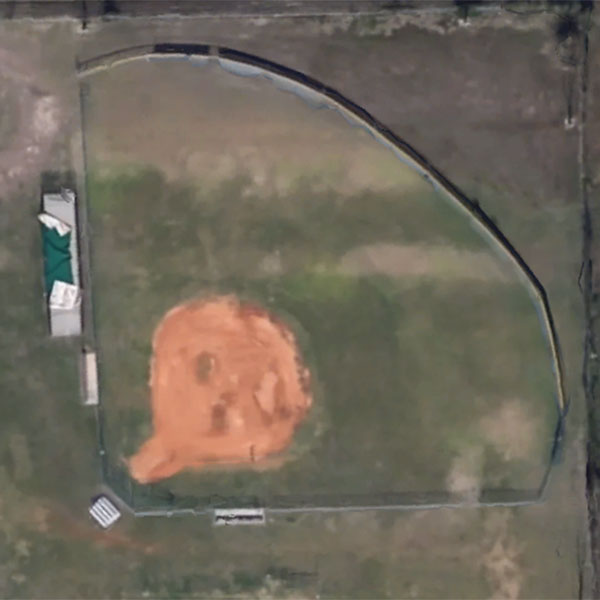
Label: BaseballField